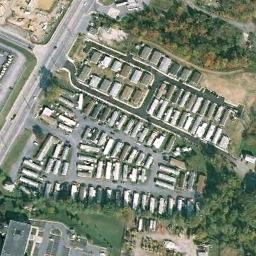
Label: mobile_home_park